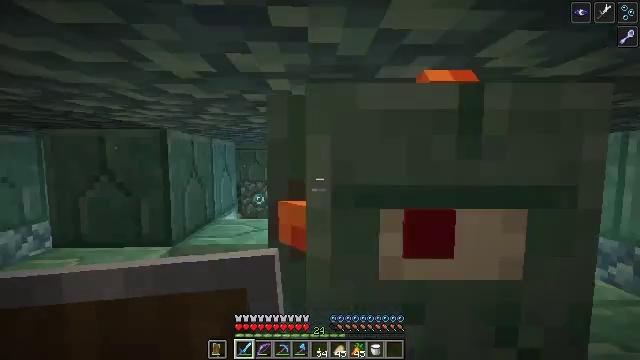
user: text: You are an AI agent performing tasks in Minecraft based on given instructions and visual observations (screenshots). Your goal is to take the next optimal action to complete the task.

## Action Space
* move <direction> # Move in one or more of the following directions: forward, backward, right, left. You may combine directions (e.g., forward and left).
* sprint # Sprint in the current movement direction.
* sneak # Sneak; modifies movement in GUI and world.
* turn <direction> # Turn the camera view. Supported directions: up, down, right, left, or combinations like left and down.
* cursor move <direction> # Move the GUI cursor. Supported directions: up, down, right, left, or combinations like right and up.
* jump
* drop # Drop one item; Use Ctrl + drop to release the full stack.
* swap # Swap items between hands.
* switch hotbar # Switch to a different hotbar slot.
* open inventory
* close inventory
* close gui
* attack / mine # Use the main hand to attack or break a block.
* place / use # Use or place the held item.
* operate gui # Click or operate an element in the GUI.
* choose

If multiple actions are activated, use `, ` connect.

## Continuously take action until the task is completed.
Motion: motion action
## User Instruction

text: Eliminate the guardian.
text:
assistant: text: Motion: attack / mine